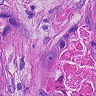
Metastatic tissue present: yes